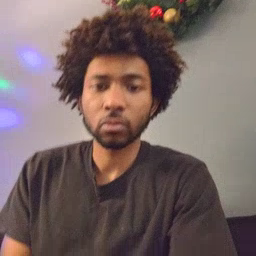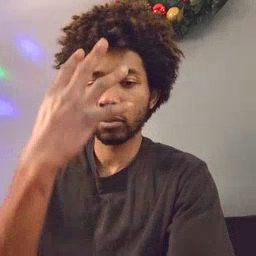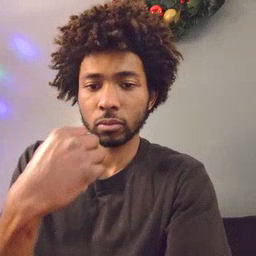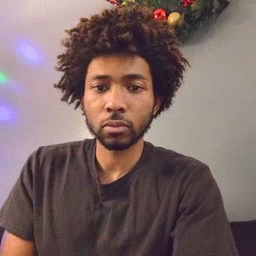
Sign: sleep